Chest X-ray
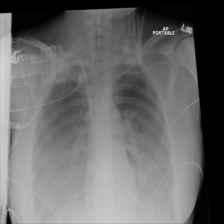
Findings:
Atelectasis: negative
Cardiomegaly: negative
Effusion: positive
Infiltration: negative
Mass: negative
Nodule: negative
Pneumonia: negative
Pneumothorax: negative
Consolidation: negative
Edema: negative
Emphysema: negative
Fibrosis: negative
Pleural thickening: negative
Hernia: negative